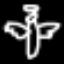
Label: angel